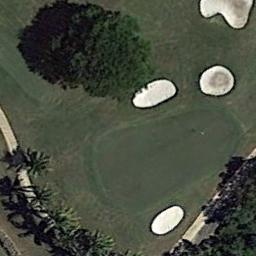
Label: golf_course